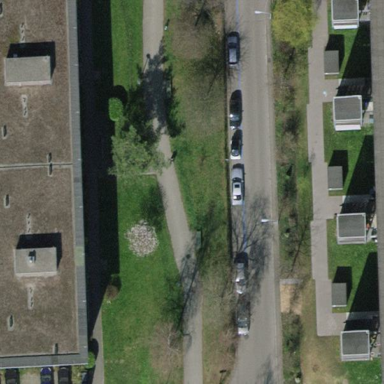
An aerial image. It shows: Park.